Question: I'd like to use the NPOI dll in my project, so I downloaded the source code from <URL> as there was no binary download.
I opened this solution \solution\visualstudio\NPOI.sln and compiled it,
However I get the following errors:

I compiled earlier releases and got the same error. Am I missing something?
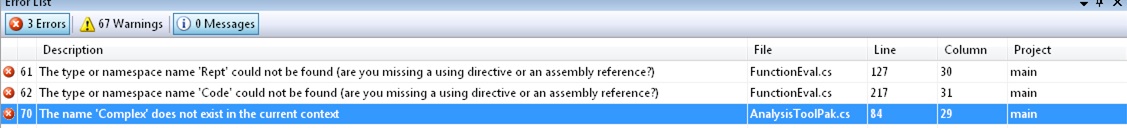
Answer: It is very strange, but it looks like three source code files are present in archive, but not included in the project.
So open NPOI.sln solution in Visual Studio, then go to 'SS -> Formula' folder in Solution Explorer. Rightclick on 'Functions' folder, select 'Add' -> 'existed item' in context menu, and then add these files:
- - -
: I've created pull request to tonyqus/npoi GitHub repository having these files added back to project. Request has been accepted now, so you can simply download sources from GitHub again - it will be compiled.